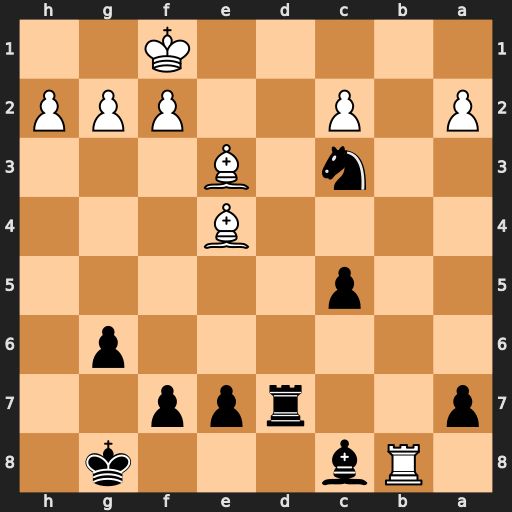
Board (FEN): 1Rb3k1/p2rpp2/6p1/2p5/4B3/2n1B3/P1P2PPP/5K2
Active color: b
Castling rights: -
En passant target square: -
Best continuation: Rd1#